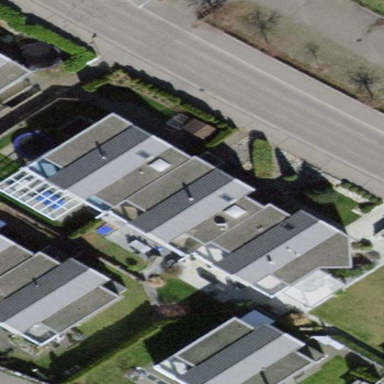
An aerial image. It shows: Semi-detached house.